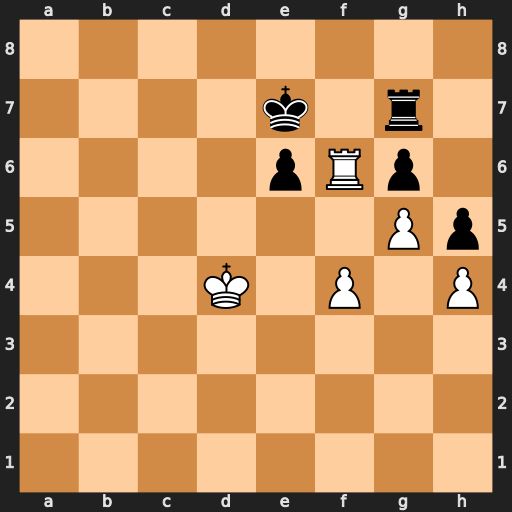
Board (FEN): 8/4k1r1/4pRp1/6Pp/3K1P1P/8/8/8
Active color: w
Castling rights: -
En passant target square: -
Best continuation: Ke5 Rg8 Rxe6+ Kf7 f5